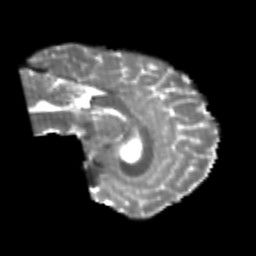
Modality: T2w
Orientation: sagittal
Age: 23
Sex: male
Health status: healthy
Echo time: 0.074 s